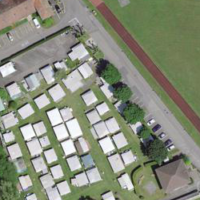
EUNIS habitat code: 53
Species observed at this site:
Calliteara pudibunda